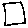
Label: square